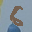
Label: 6